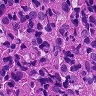
Metastatic tissue present: yes